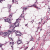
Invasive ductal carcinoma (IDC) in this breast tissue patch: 0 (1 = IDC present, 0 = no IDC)